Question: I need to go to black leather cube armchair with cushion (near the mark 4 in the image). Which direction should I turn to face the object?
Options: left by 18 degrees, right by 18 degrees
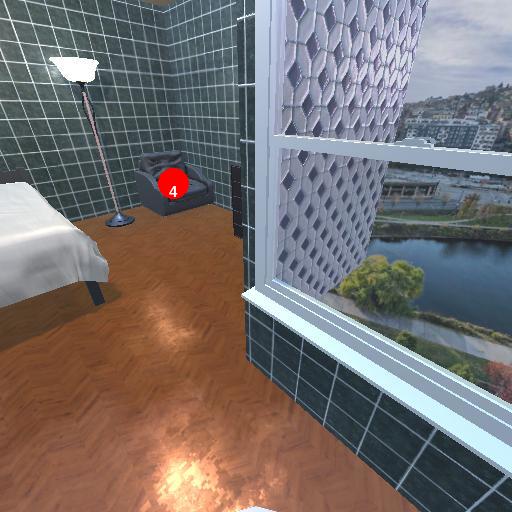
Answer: left by 18 degrees